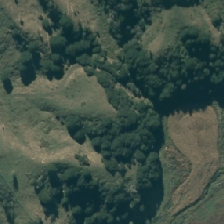
Land cover: grose_broom